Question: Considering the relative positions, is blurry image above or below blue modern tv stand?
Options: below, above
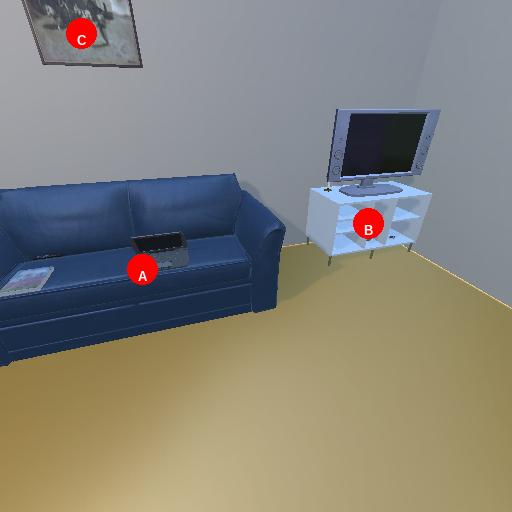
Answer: below